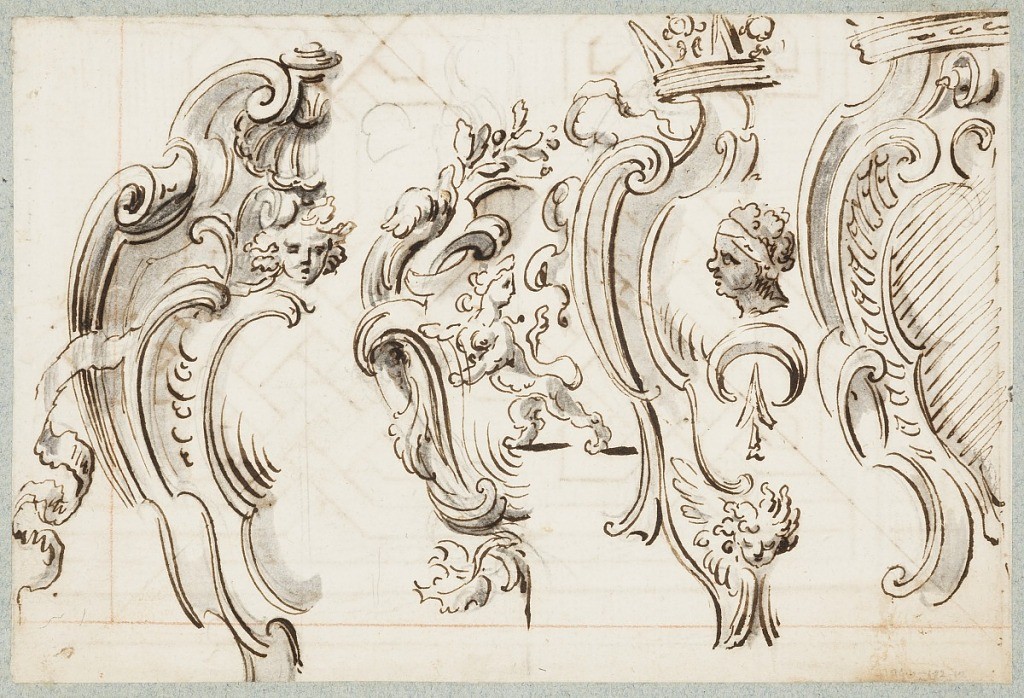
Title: Four Left Halves of Escutcheons
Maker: Gilles-Marie Oppenord, French, 1672–1742
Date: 1692–99
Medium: Pencil, pen and brown ink with grey wash, partial framing line in red chalk
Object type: Album page
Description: Horizontal rectangle.

Recto: Four left halves of escutcheons decorated with scrolls, leaves and surmounted by crowns. One shows a half-female-half-lion, another a head over a crescent and spear-head.

Verso: Interlacing pattern of band-work, probably intended to be carried out in marble or wood flooring. The ground is indicated in shading, perhaps a suggestion for Suite XIV, plate 1.

One sheet of paper drawn on recto and verso, mounted onto an album page with window cutout to see verso.